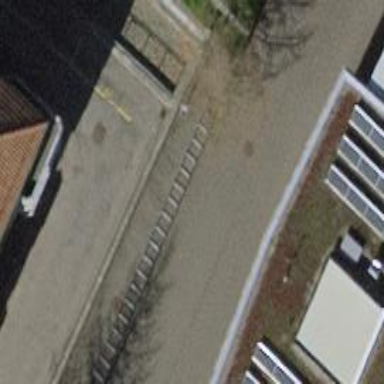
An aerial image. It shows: Bicycle parking area.